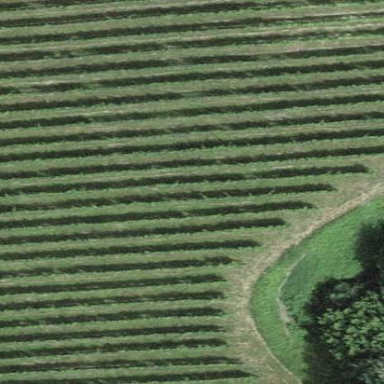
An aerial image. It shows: Vineyard where grapes are grown.